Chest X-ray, PA view. Patient: 13 years old, sex M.
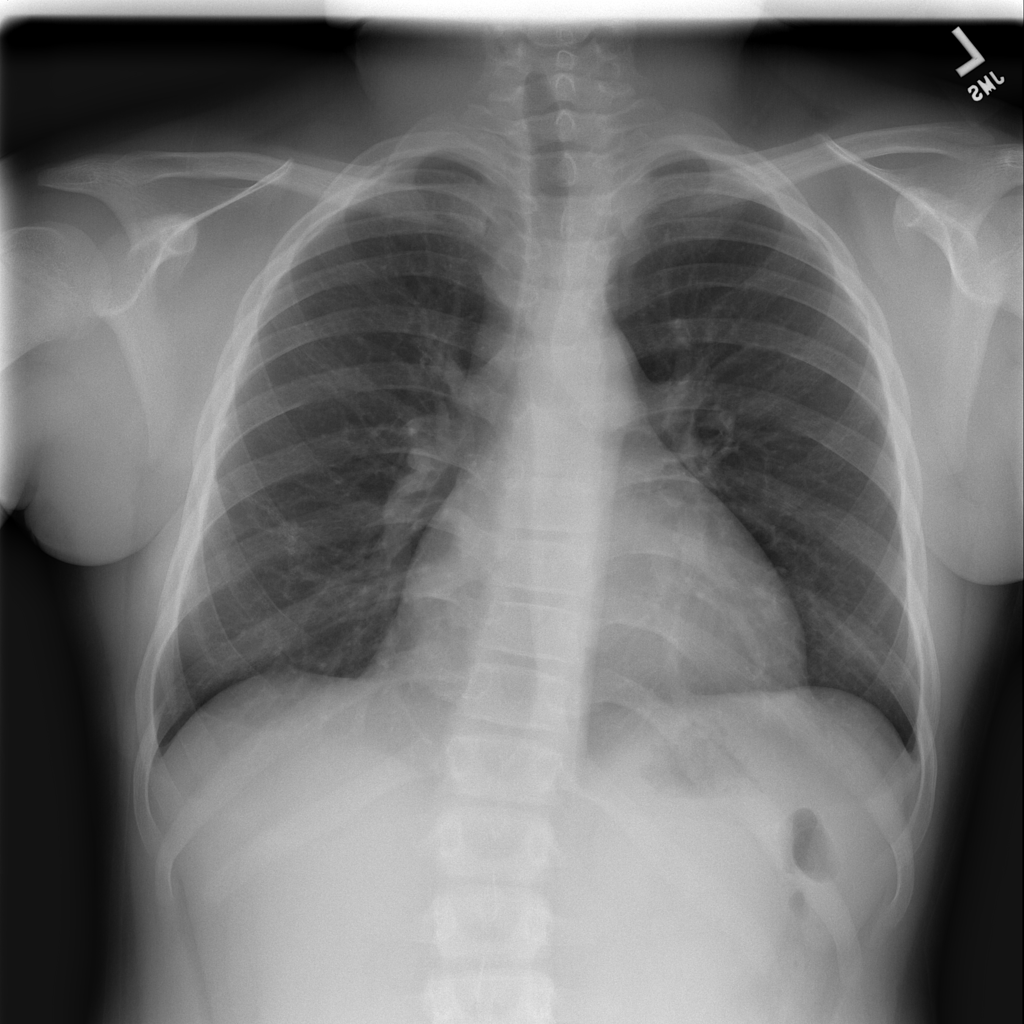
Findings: No Finding